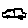
Label: car